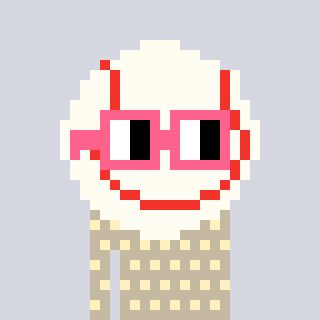
a pixel art character with square pink glasses, a baseball ball-shaped head and a bege-colored body on a cool background